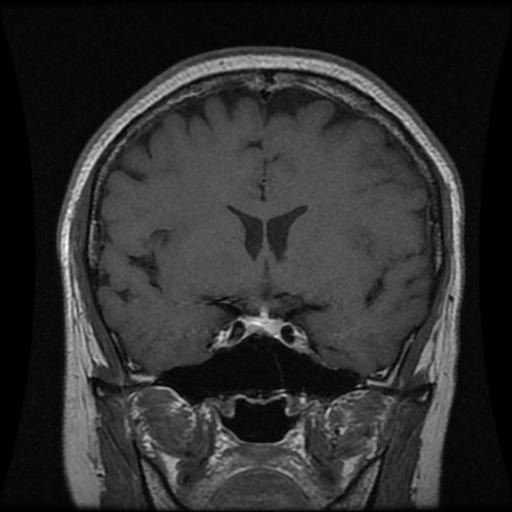
Label: pituitary